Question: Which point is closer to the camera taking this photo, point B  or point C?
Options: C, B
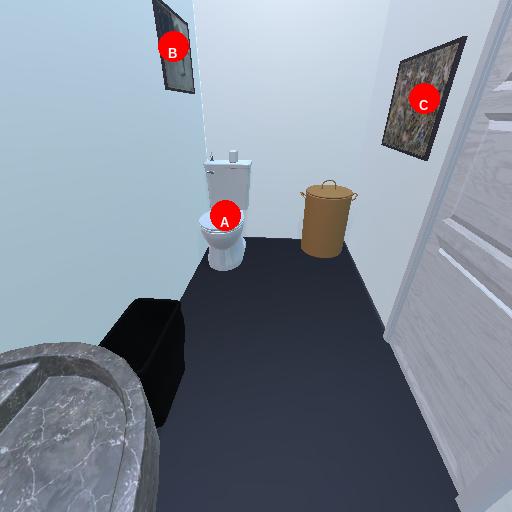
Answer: C